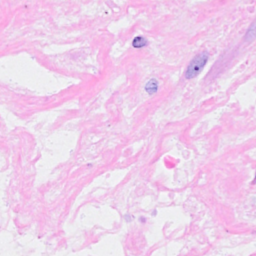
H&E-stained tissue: Breast